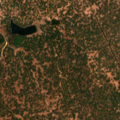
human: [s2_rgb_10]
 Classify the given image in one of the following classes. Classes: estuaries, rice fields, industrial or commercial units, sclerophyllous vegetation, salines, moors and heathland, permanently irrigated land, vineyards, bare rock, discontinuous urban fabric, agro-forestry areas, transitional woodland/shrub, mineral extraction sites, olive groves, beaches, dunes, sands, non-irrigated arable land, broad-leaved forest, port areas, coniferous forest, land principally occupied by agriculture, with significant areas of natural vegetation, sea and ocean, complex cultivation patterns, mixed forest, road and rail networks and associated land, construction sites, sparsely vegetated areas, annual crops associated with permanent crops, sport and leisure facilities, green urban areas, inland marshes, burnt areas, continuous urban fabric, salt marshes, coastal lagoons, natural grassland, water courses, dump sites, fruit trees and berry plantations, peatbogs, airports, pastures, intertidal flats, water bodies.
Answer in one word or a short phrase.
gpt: rice fields, broad-leaved forest